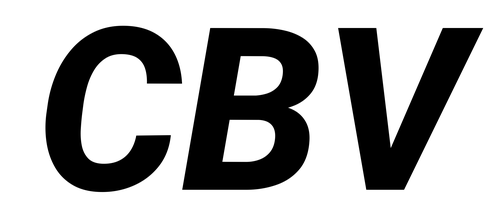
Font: Roboto-Italic_ExtraBold_Italic